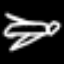
Label: airplane